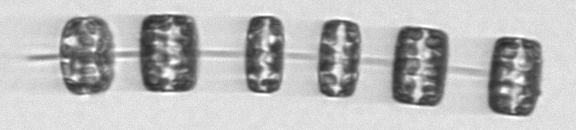
Label: Thalassiosira